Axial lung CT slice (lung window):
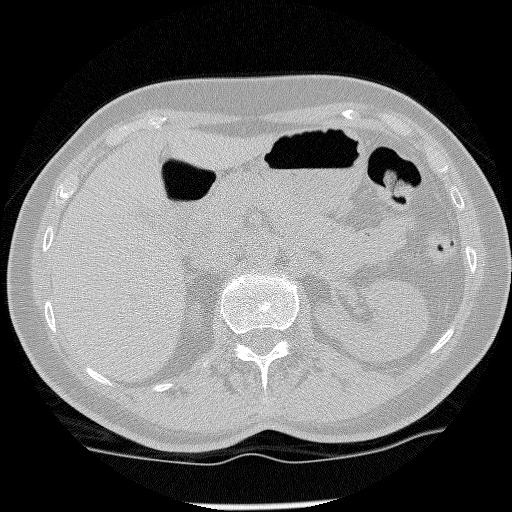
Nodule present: no